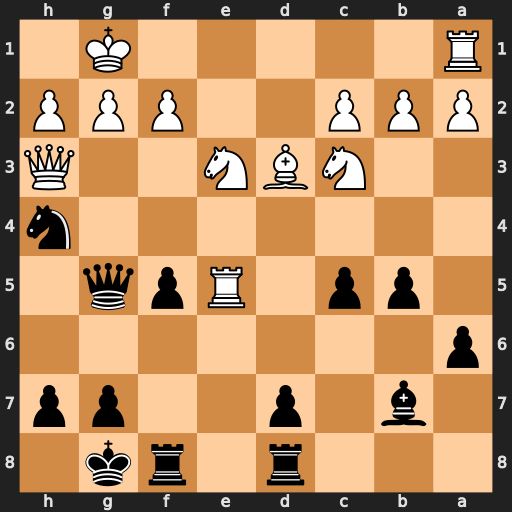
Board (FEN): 3r1rk1/1b1p2pp/p7/1pp1Rpq1/7n/2NBN2Q/PPP2PPP/R5K1
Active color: b
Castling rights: -
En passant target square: -
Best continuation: Nf3+ Kh1 Nxe5